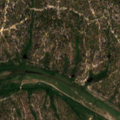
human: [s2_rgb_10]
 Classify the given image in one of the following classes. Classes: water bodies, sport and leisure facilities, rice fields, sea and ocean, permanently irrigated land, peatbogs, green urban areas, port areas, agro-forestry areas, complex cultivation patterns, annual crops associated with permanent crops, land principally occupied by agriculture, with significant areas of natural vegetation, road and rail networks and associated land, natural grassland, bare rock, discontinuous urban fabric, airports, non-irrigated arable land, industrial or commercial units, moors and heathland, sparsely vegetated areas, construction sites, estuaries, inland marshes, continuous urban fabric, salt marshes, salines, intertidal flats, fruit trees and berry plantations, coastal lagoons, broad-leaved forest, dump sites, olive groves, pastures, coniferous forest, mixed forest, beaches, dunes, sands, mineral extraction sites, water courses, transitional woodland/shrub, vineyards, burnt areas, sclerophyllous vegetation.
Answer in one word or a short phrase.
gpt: continuous urban fabric